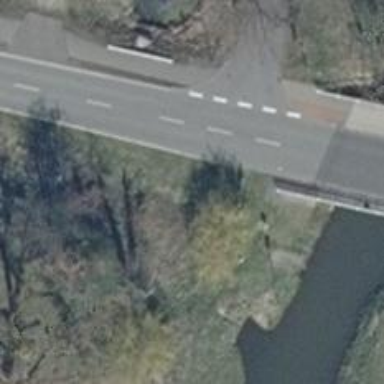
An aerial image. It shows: Secondary road with asphalt surface.